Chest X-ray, PA view. Patient: 16 years old, sex M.
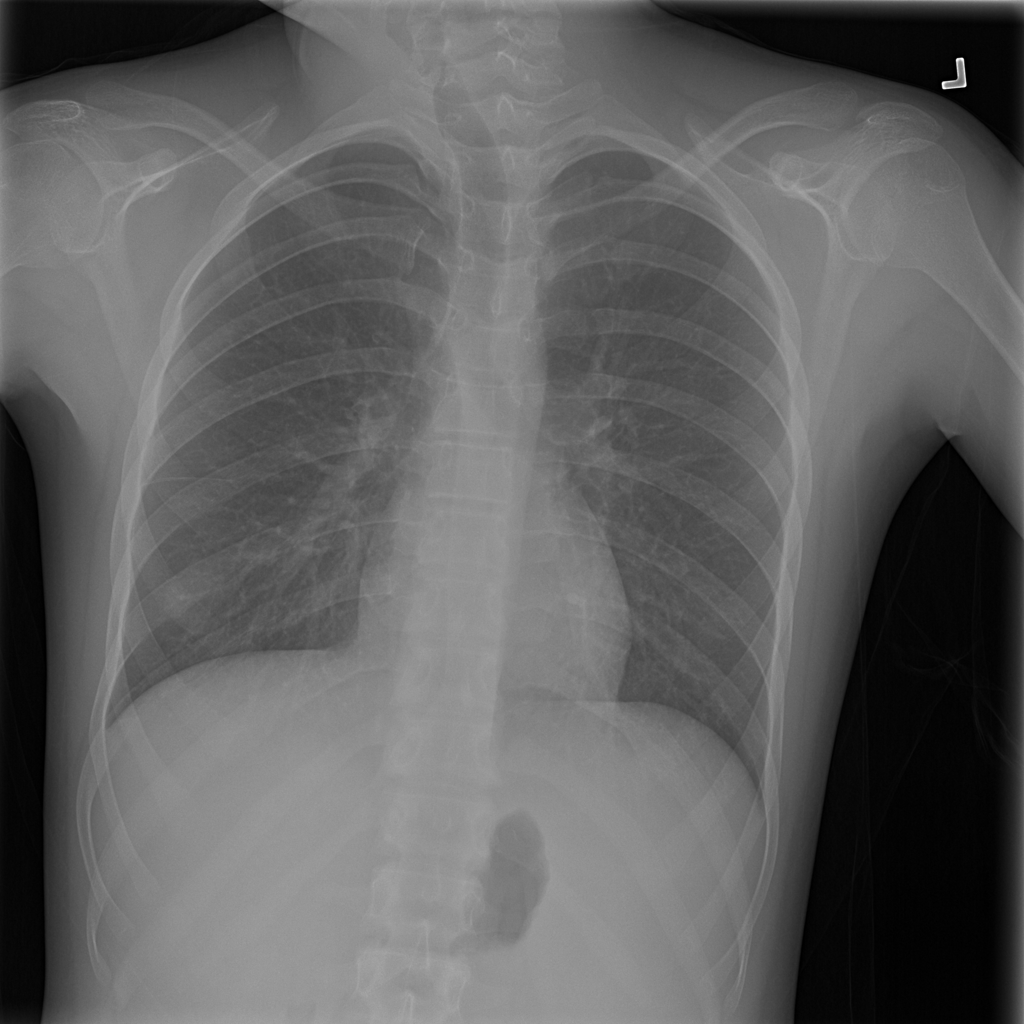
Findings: Infiltration